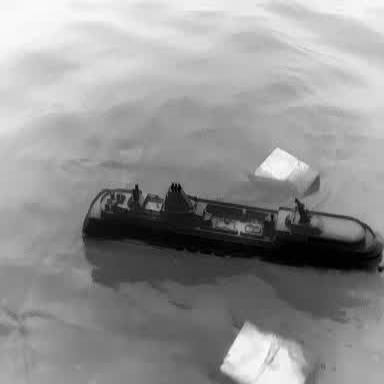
There is a container_ship in the infrared image.